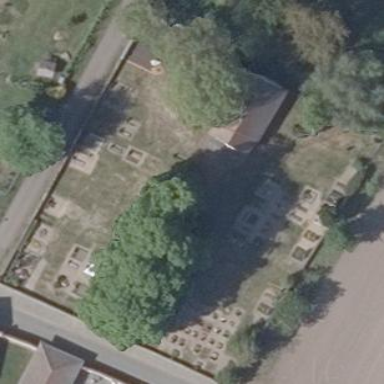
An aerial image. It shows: Grave yard.